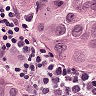
Metastatic tissue present: yes